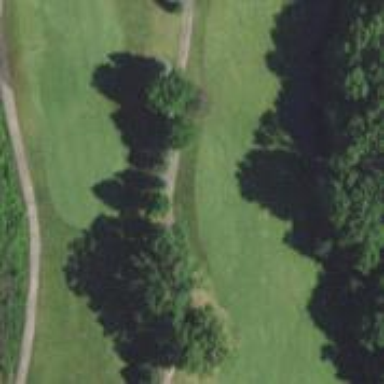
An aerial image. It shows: View of golf hole.